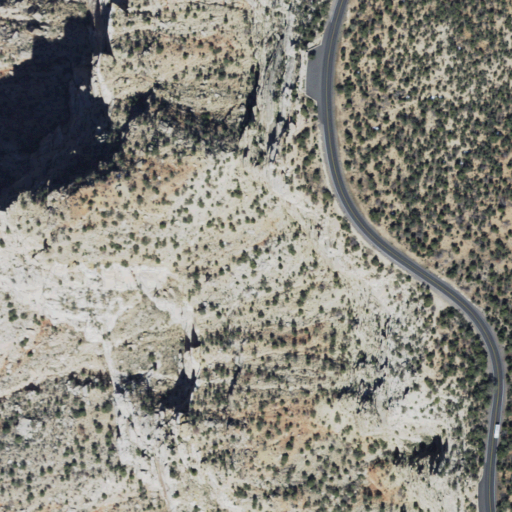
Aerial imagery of cliff(s) in Arizona named Great Mohave Wall containing evergreen forest, shrub, barren land, open development, low intensity development, and medium intensity development